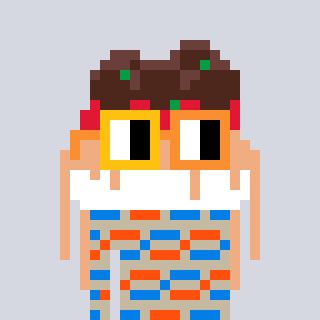
a pixel art character with square yellow and orange glasses, a spaghetti-shaped head and a bege-colored body on a cool background